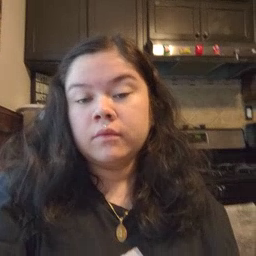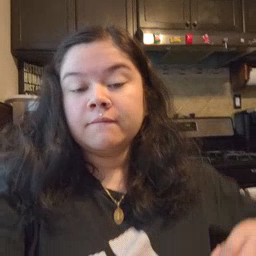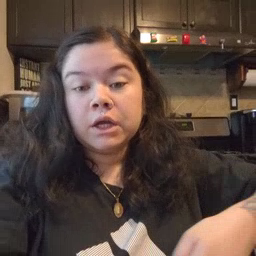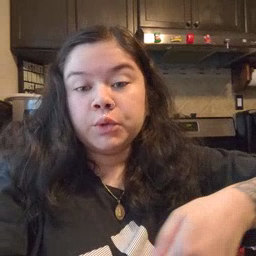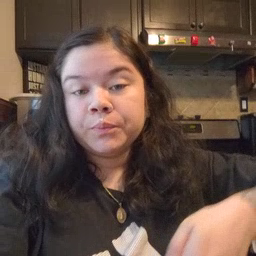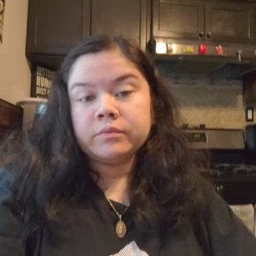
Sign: vacuum